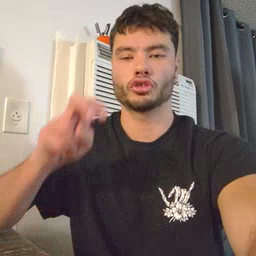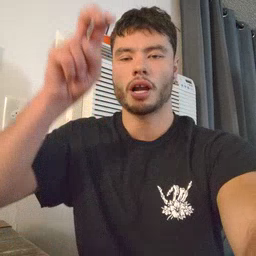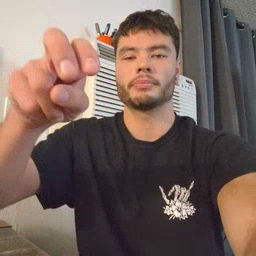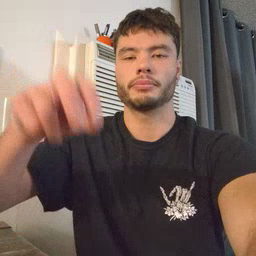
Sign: jump